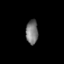
Tissue: skin
Cell type: Epithelial cells
Senescence score: 0.2634
Nuclear area (px): 292
Mean DAPI intensity: 117.596